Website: lowes
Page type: customer-info-address
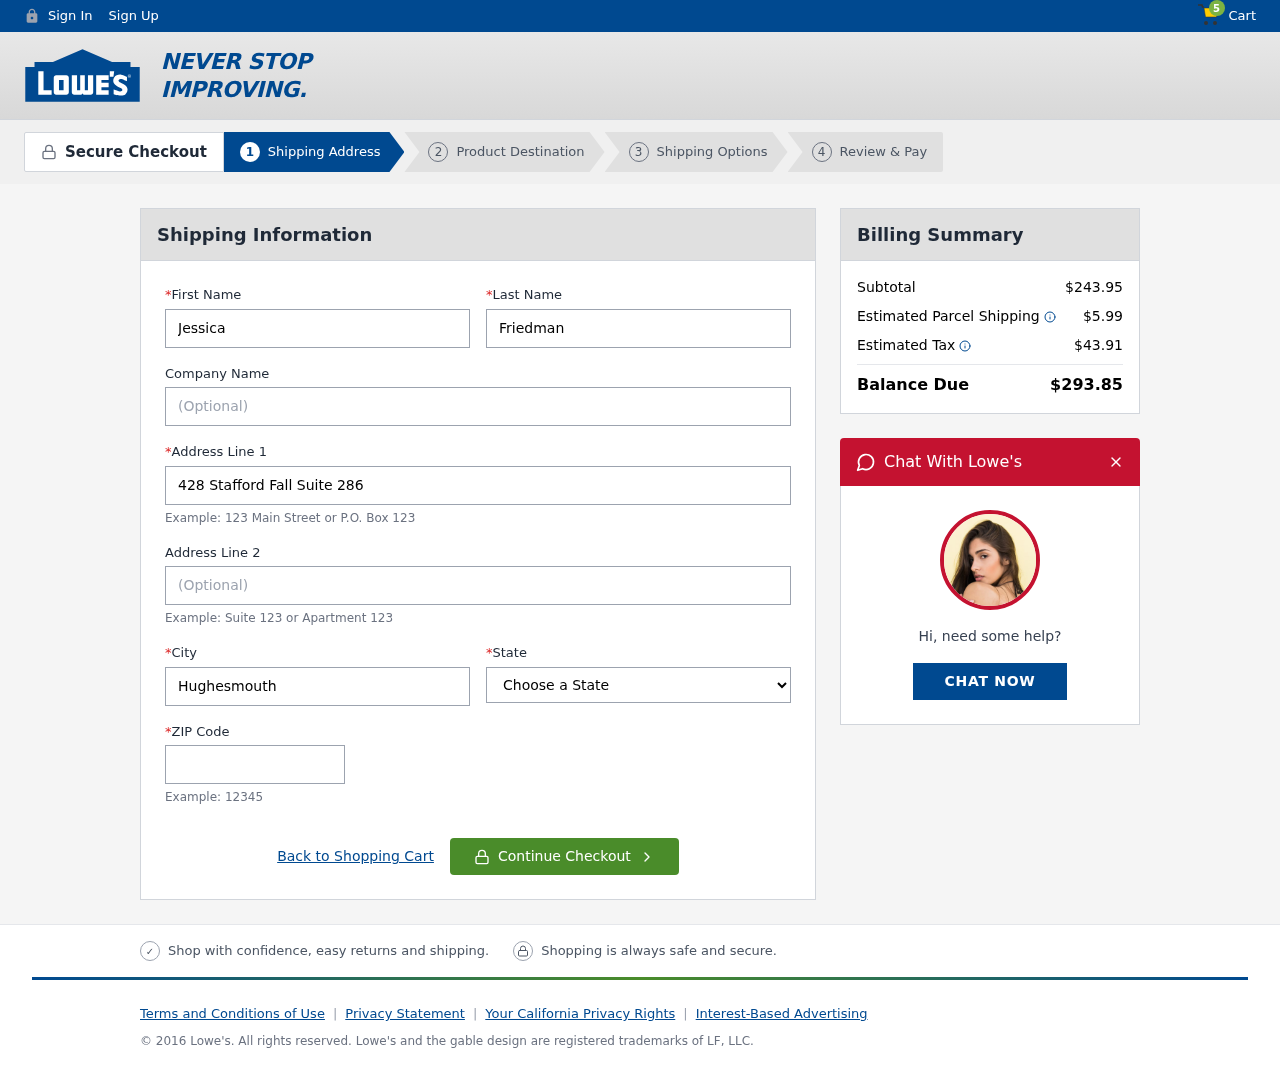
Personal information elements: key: PII_CITY
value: Hughesmouth
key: PII_FIRSTNAME
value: Jessica
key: PII_LASTNAME
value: Friedman
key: PII_POSTCODE
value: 33835
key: PII_STATE
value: Maryland
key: PII_STREET
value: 428 Stafford Fall Suite 286
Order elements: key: ORDER_NUM_ITEMS
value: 5
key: ORDER_SUBTOTAL
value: $243.95
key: ORDER_SHIPPING_COST
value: $5.99
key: ORDER_TAX
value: $43.91
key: ORDER_TOTAL
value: $293.85